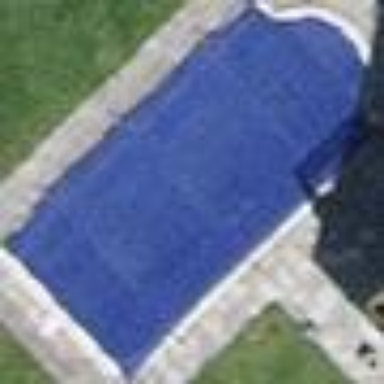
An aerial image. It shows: Outdoor swimming pool on leisure land.